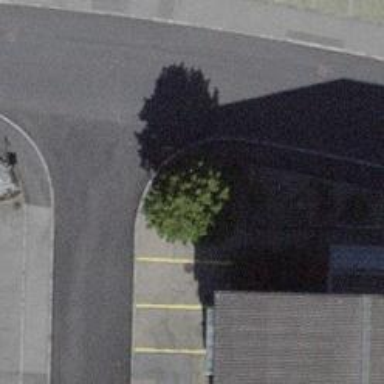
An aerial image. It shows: Kerb barrier.